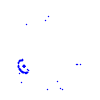
Particle: proton